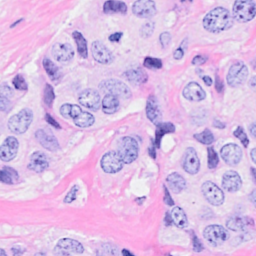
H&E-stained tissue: Breast